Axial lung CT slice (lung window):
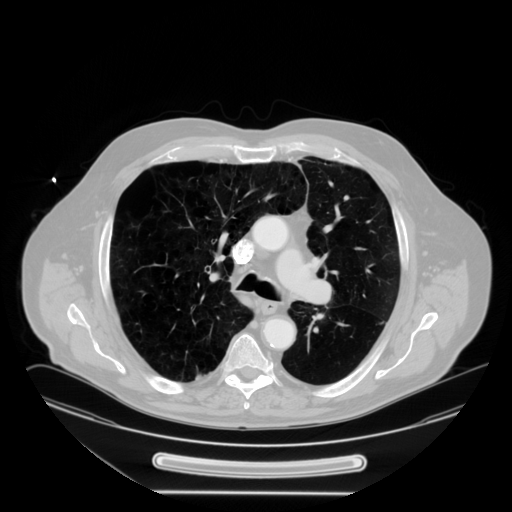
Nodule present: no